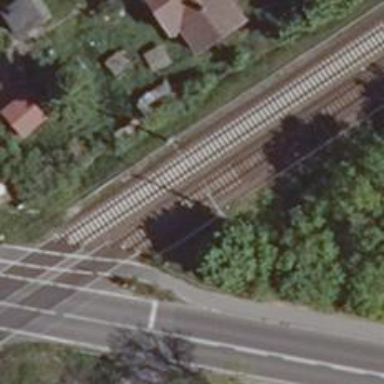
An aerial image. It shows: Railway milestone with catenary mast.